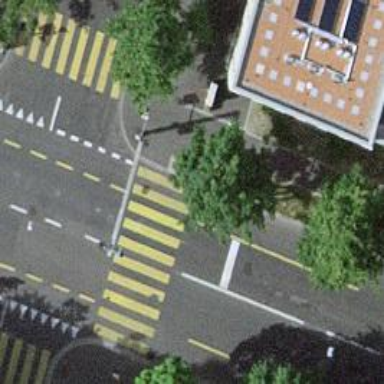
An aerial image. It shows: Road crossing with traffic signals.